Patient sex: M
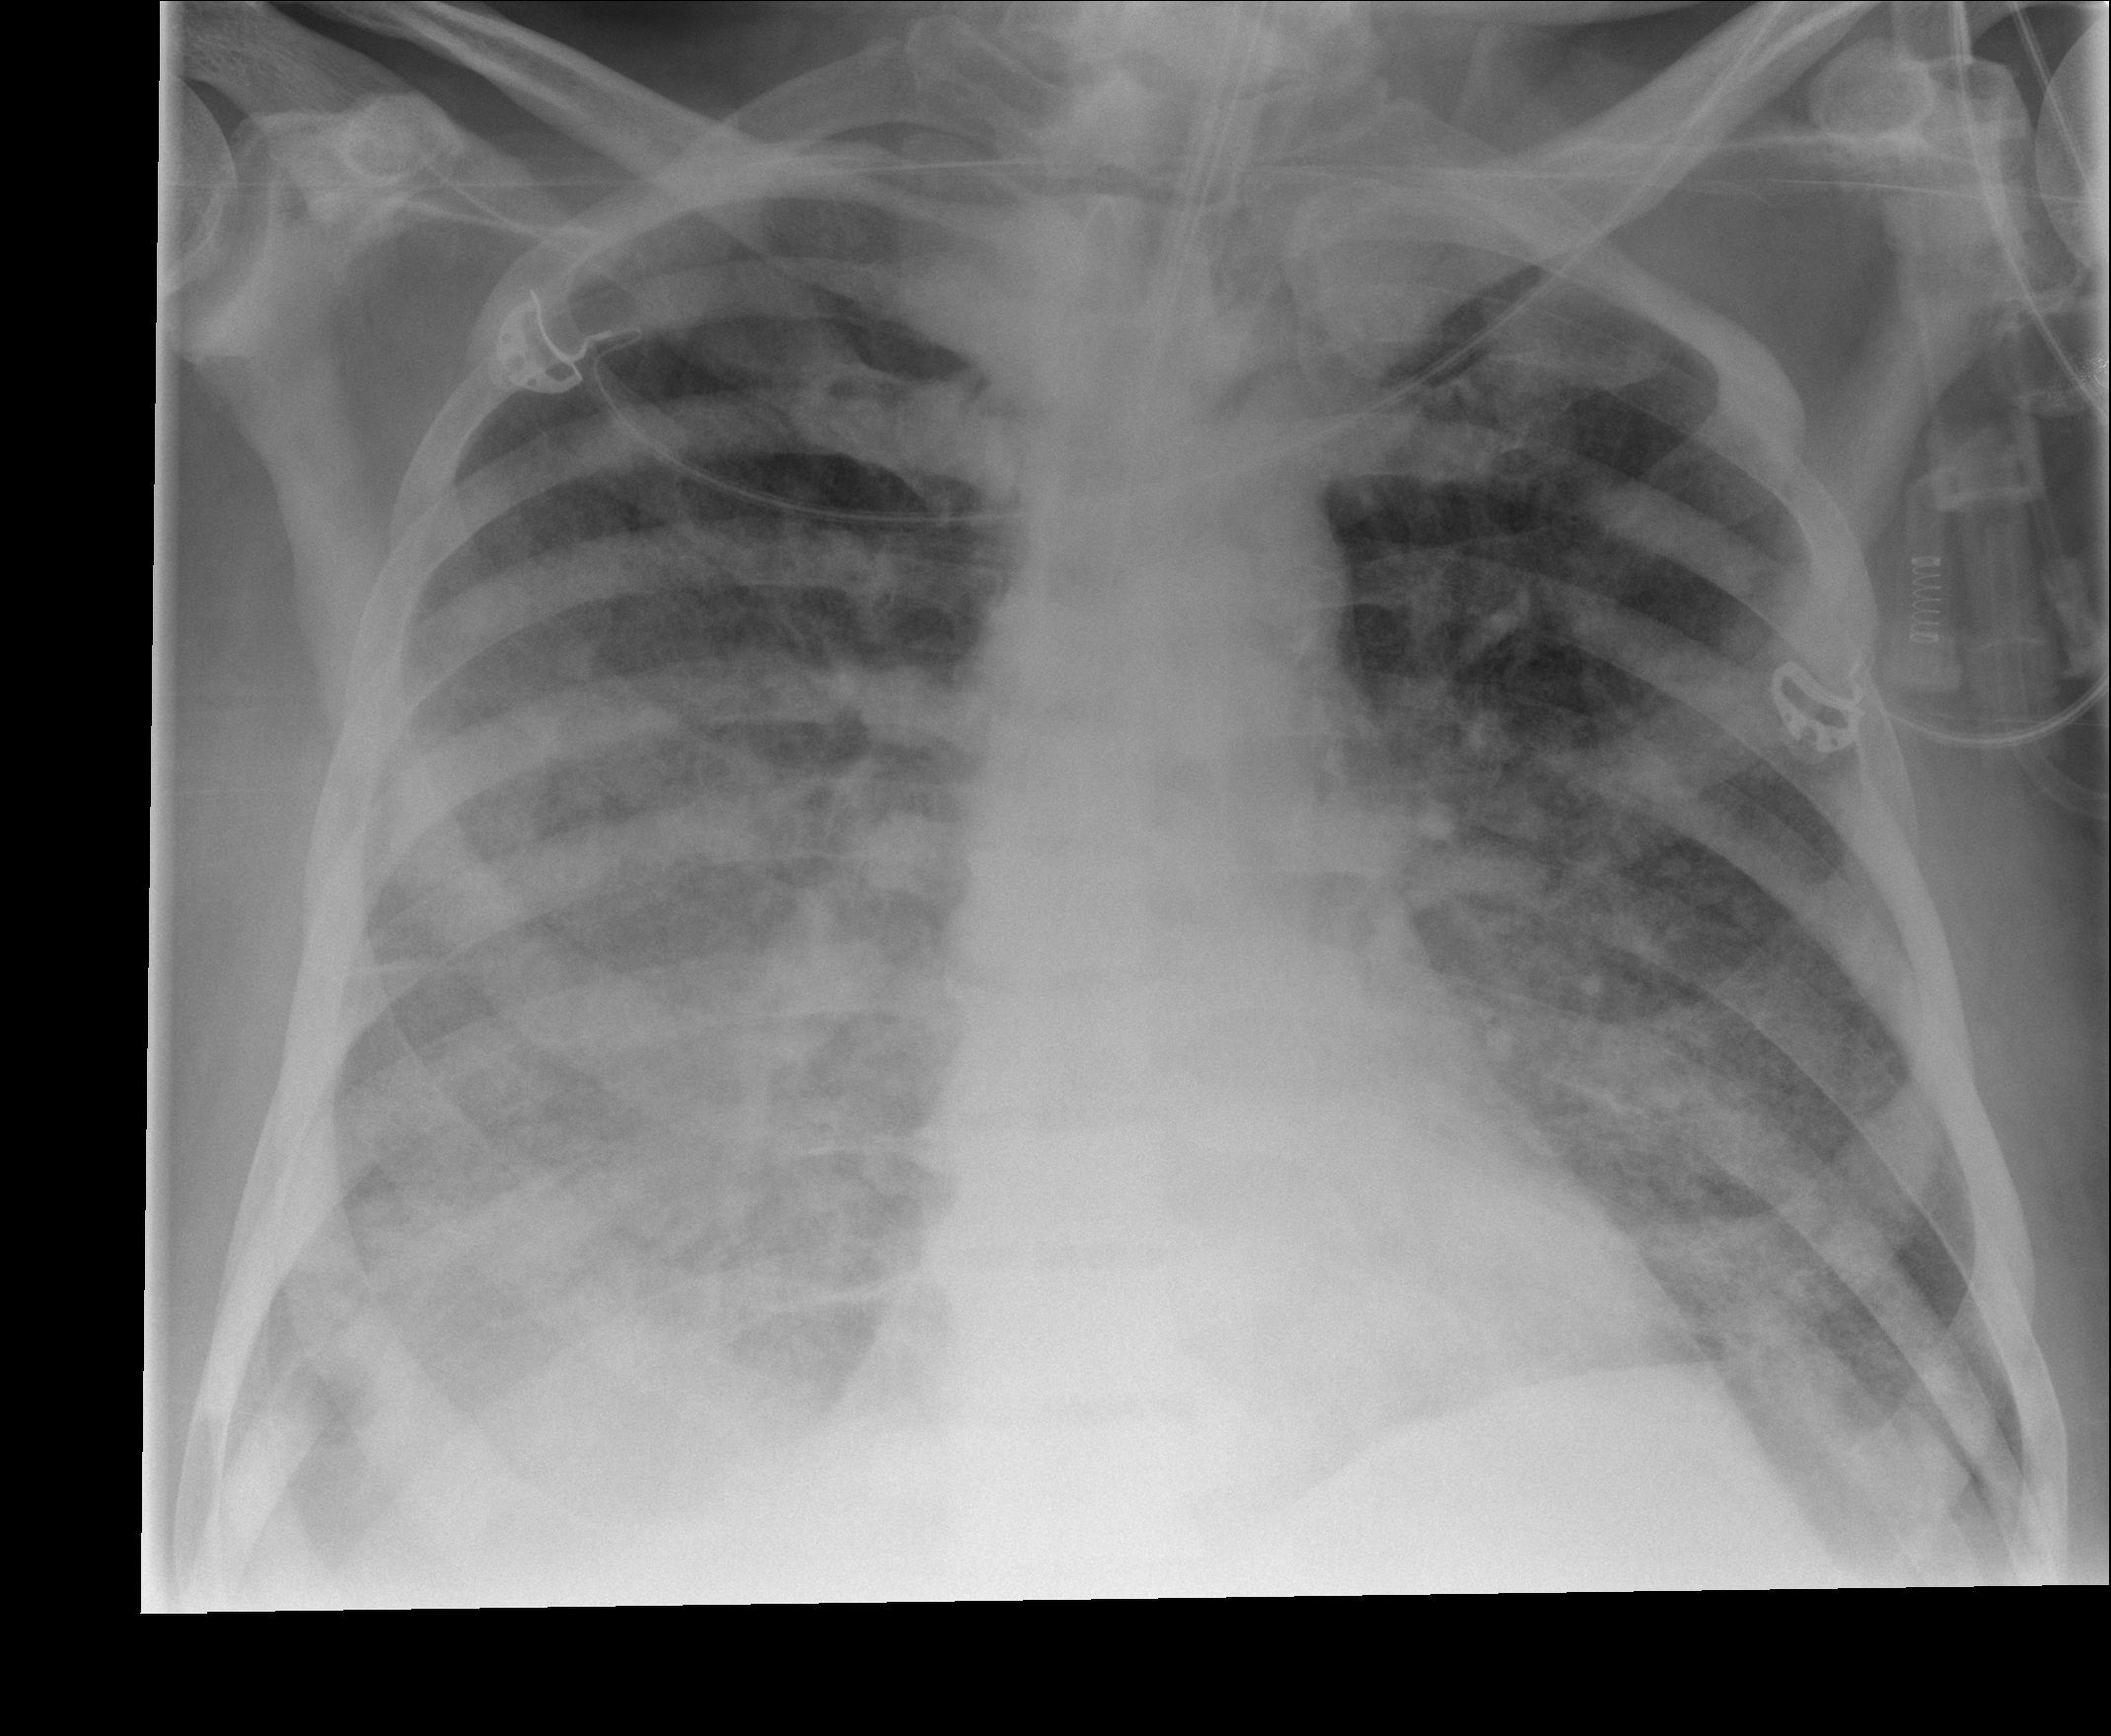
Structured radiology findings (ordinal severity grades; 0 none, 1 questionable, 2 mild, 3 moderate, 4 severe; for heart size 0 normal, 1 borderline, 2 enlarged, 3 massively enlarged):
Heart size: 0
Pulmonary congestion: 0
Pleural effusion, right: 1
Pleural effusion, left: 1
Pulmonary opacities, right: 3
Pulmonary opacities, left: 3
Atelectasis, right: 2
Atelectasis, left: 2